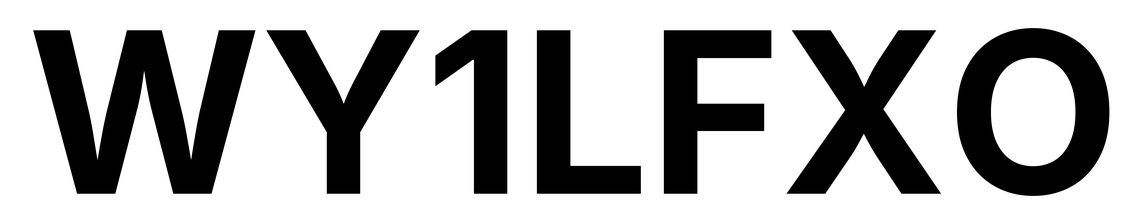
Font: Inter_Bold